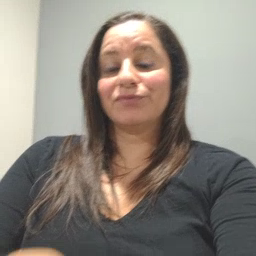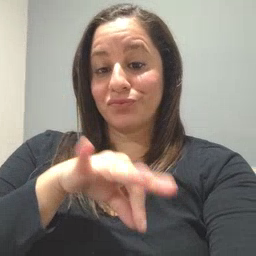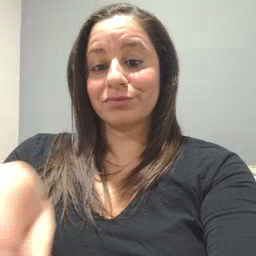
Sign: frenchfries